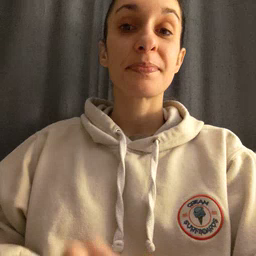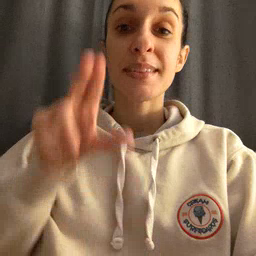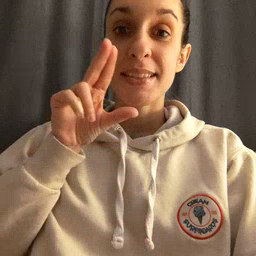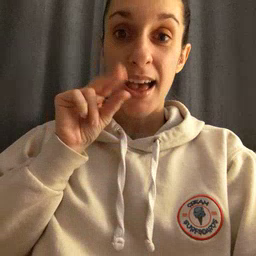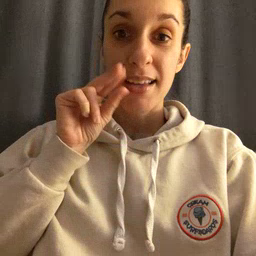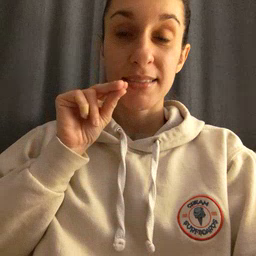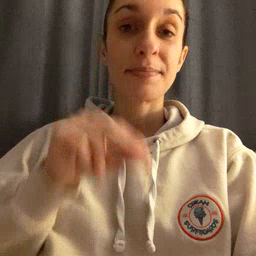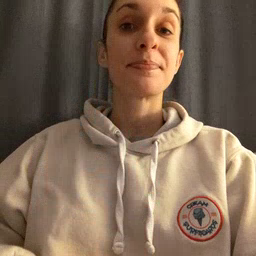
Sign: duck